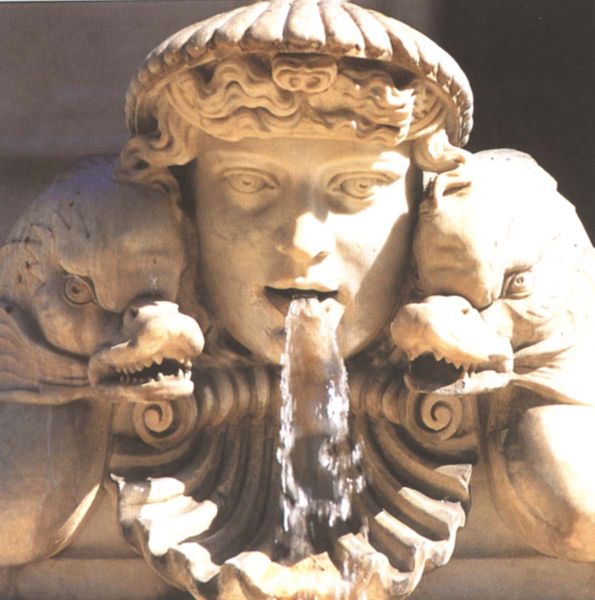
Titel: Moro-Brunnen
Künstler: Giovanni Lorenzo Bernini
Standort: Rom, Piazza Navona (EU - I - Latium)
Schlagwörter: kopf, mann, schatten, wasser, licht, marmor, mund, weiss, tiere, augen, gesicht, stein, sonne, brunnen, skulptur, statue, italien, weis, bildhauerei, foto, rom, zähne, fontaine, muschel, wasserspeier, waser, fische, wasserspiel, wasserspeihend